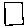
Label: square